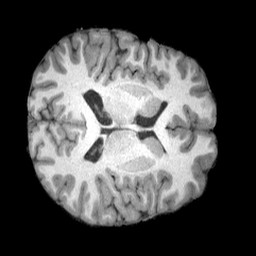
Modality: T1w
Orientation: axial
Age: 26
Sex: female